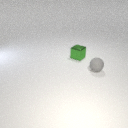
small green metal cube behind small gray rubber sphere